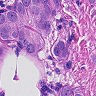
Metastatic tissue present: yes